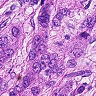
Metastatic tissue present: yes